八年级 · 度量几何学
如图是跷跷板示意图, 横板 $A B$ 绕中点 $O$ 上下转动, 立柱 $O C$ 与地面垂直, 设 $B$ 点的最大高度为 $h_{1}$. 若将横板 $A B$ 换成横板 $A^{\prime} B^{\prime}$, 且 $A^{\prime} B^{\prime}=2 A B, O$ 仍为 $A^{\prime} B^{\prime}$ 的中点, 设 $B^{\prime}$ 点的最大高度为 $h_{2}$, 则下列结论正确的是
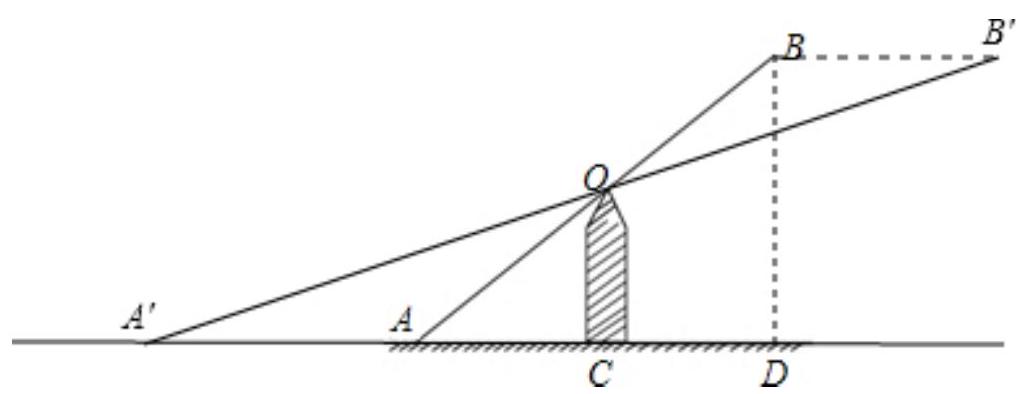
A. $h_{1}=h_{2}$
B. $h_{1}=2 \ldots h_{2}$
C. 2 : $h_{1}=h_{2}$
D. $h_{1} \cdot h_{2}$ 大小不确定
答案: A
解析: 如图所示:

$\because O$ 为 $A B$ 的中点, $O C \perp A D, B D \perp A D$,

$\therefore O C / / B D$,

$\therefore O C$ 是 $\triangle A B D$ 的中位线,

$\therefore h_{1}=20 C$

同理, 当将横板 $A B$ 换成横板 $A^{\prime} B^{\prime}$, 且 $A^{\prime} B^{\prime}=2 A B, O$ 仍为 $A^{\prime} B^{\prime}$ 的中点, 设 $B^{\prime}$ 点的最大高度为 $h_{2}$, 则 $h_{2}=20 C$,

$\therefore h_{1}=h_{2}$.

故选 $A$.